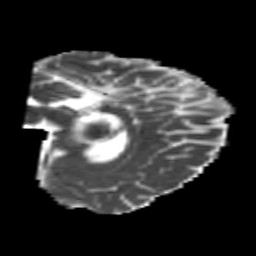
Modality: MD
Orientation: sagittal
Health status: healthy
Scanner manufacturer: philips
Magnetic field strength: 3 T
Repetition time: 6.964 s
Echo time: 0.092 s